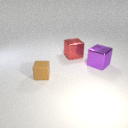
large red metal cube behind small brown rubber cube